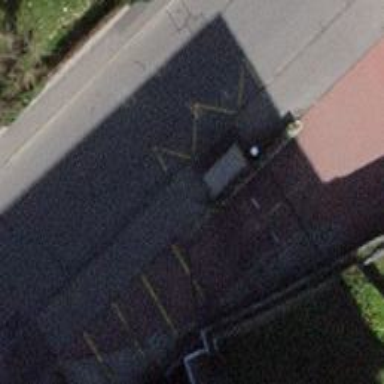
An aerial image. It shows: Bus stop with sheltered platform for public transport.